Question: Is it possible to create a custom rating bar like this?
If yes, can you give me an example on how to do it?

Thanks in advance!
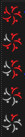
Answer: : This is not an appropriate answer, as OP wanted to customize 'RatingBar'. But it is still a solution.
It is possible. You just have to put each one of the five image resources in your project and then, make a layout like this:
'''
<LinearLayout xmlns:android="http://schemas.android.com/apk/res/android"
xmlns:tools="http://schemas.android.com/tools"
android:layout_width="60dp"
android:layout_height="match_parent"
android:background="@android:color/black"
android:gravity="left"
android:orientation="vertical"
android:weightSum="5" >
<ImageView
android:id="@+id/oneStar"
android:layout_width="50dp"
android:layout_height="0dp"
android:layout_weight="1"
android:src="@drawable/ic_launcher" />
<ImageView
android:id="@+id/twoStars"
android:layout_width="50dp"
android:layout_height="0dp"
android:layout_weight="1"
android:src="@drawable/ic_launcher"
android:visibility="visible" />
<ImageView
android:id="@+id/threeStars"
android:layout_width="50dp"
android:layout_height="0dp"
android:layout_weight="1"
android:src="@drawable/ic_launcher"
android:visibility="visible" />
<ImageView
android:id="@+id/fourStars"
android:layout_width="50dp"
android:layout_height="0dp"
android:layout_weight="1"
android:src="@drawable/ic_launcher"
android:visibility="visible" />
<ImageView
android:id="@+id/fiveStars"
android:layout_width="50dp"
android:layout_height="0dp"
android:layout_weight="1"
android:src="@drawable/ic_launcher"
android:visibility="visible" />
'''
Put your resources as source of your ImageViews. That should be a start for you :D